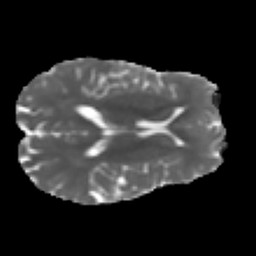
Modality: MD
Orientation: axial
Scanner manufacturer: ge
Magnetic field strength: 3 T
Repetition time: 7.98 s
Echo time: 0.0701 s